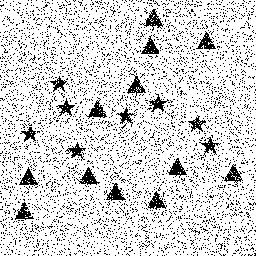
Squares: 0
Triangles: 12
Stars: 8
Total shapes: 20